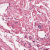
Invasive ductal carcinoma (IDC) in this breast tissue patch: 0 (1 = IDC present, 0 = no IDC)